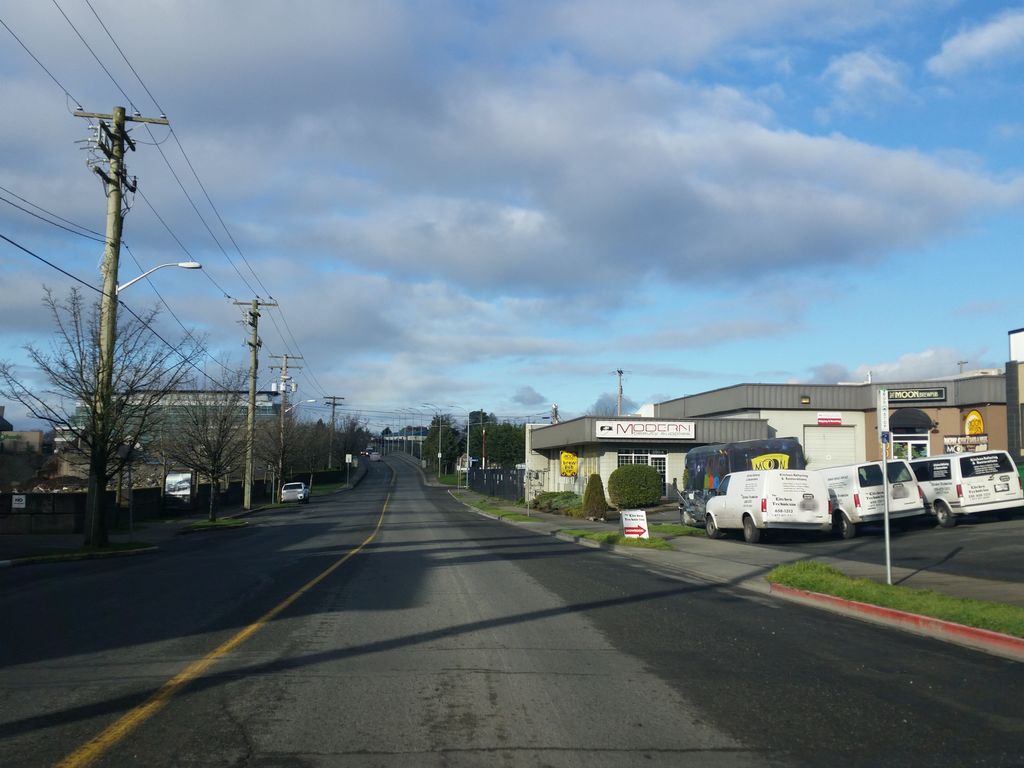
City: victoria